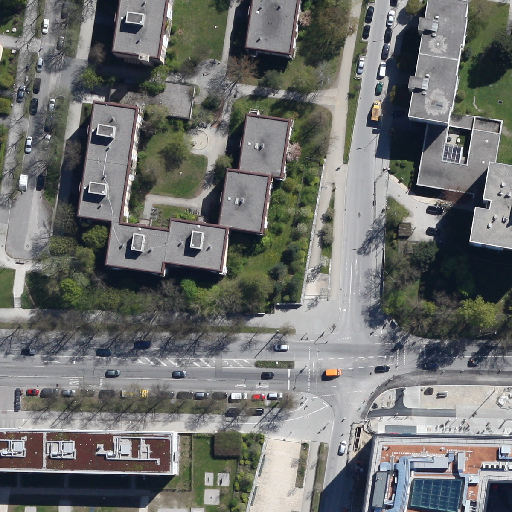
Referring expression: vehicle in the parking area